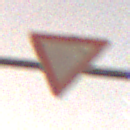
Verkehrszeichen: VorfahrtGewaehren
Umgebung: Outdoor, Suburban
Tageszeit: Night
Wetter: Clear
Licht: Artificial
Jahreszeit: NotSpecified
Kontrast: MediumContrast